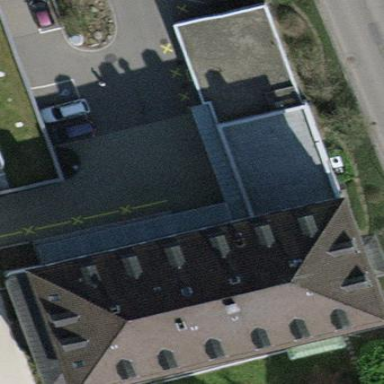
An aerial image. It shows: Hospital building.